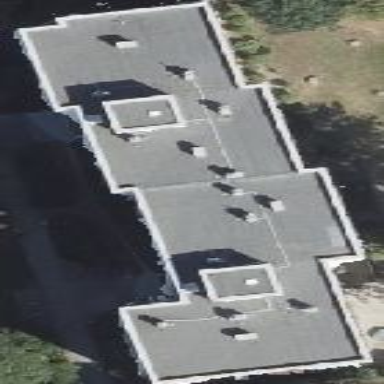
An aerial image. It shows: Apartment building with flat roof.